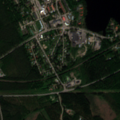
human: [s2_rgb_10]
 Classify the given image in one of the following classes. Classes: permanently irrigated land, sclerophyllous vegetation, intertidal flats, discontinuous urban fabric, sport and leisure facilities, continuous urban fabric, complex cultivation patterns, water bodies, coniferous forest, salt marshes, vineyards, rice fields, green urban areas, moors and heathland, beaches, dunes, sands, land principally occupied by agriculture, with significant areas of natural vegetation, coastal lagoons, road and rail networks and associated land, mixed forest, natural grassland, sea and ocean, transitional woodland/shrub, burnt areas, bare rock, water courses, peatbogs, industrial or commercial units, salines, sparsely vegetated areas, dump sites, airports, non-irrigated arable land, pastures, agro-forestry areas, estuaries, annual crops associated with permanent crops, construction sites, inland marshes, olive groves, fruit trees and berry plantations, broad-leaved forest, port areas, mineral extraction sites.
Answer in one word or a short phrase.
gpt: discontinuous urban fabric, coniferous forest, mixed forest, water bodies